Aerial crown-view tile of a tropical tree (Barro Colorado Island, Panama), acquired 20250715:
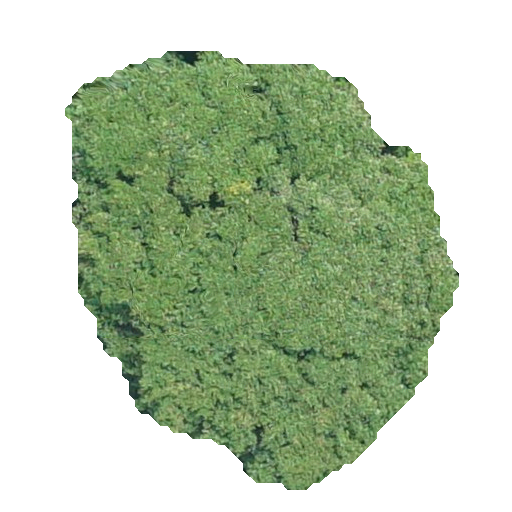
Species: Prioria copaifera
GBIF accepted scientific name: Prioria copaifera
Crown area: 184.776 m²